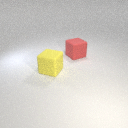
large red rubber cube behind large yellow rubber cube